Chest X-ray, PA view. Patient: 57 years old, sex F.
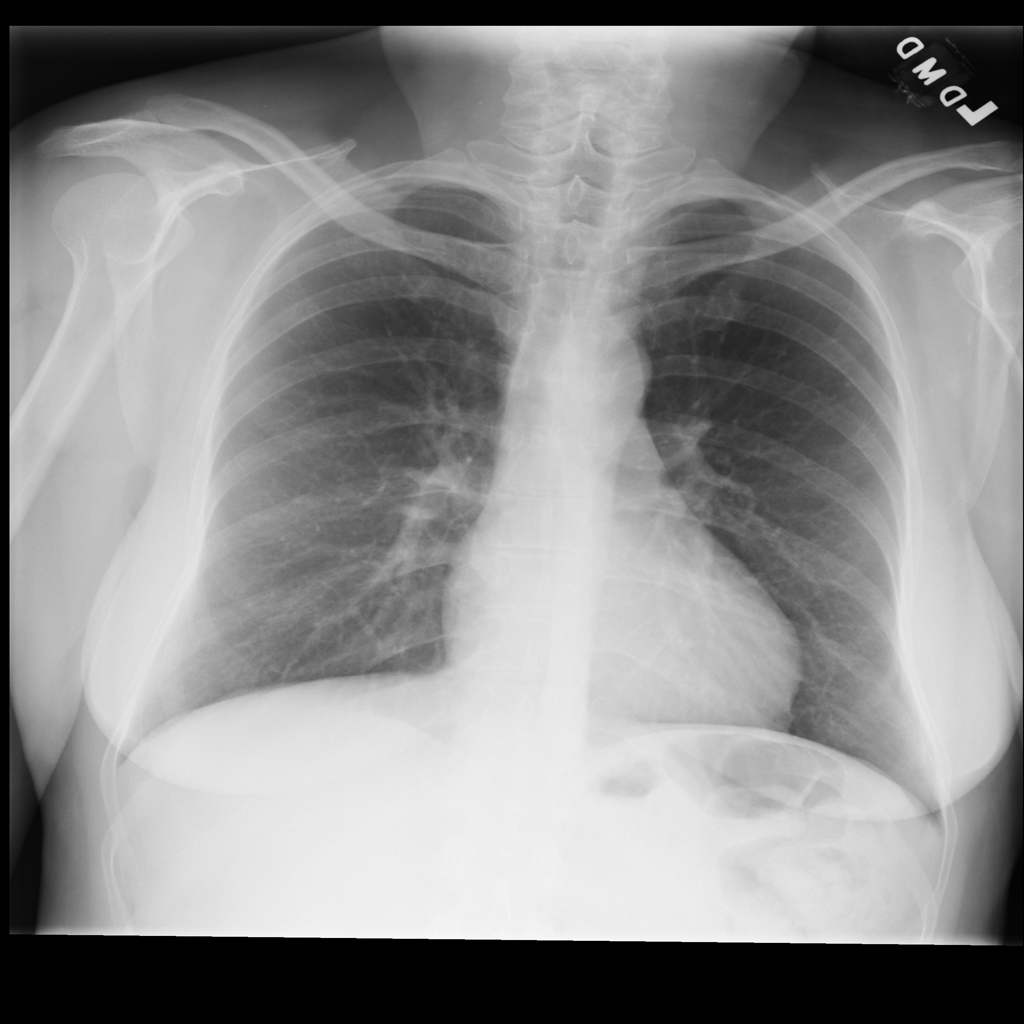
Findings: No Finding